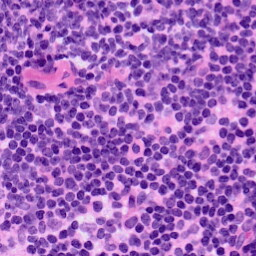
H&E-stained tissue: LymphNode